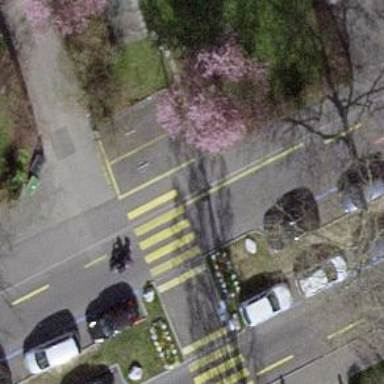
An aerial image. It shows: Marked zebra crossing on the road.